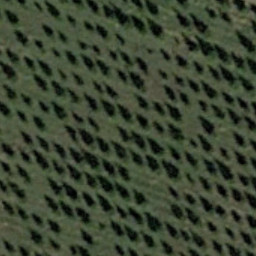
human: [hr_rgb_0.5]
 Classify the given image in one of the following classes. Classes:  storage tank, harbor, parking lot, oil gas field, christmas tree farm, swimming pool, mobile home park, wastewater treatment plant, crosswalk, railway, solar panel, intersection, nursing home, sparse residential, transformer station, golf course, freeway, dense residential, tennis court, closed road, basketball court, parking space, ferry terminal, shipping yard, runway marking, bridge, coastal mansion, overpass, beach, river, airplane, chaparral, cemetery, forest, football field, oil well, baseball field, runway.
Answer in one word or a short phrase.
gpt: christmas tree farm